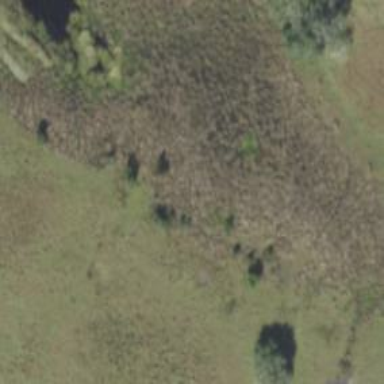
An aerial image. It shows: Wetland area characterized by wet meadow.